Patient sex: M
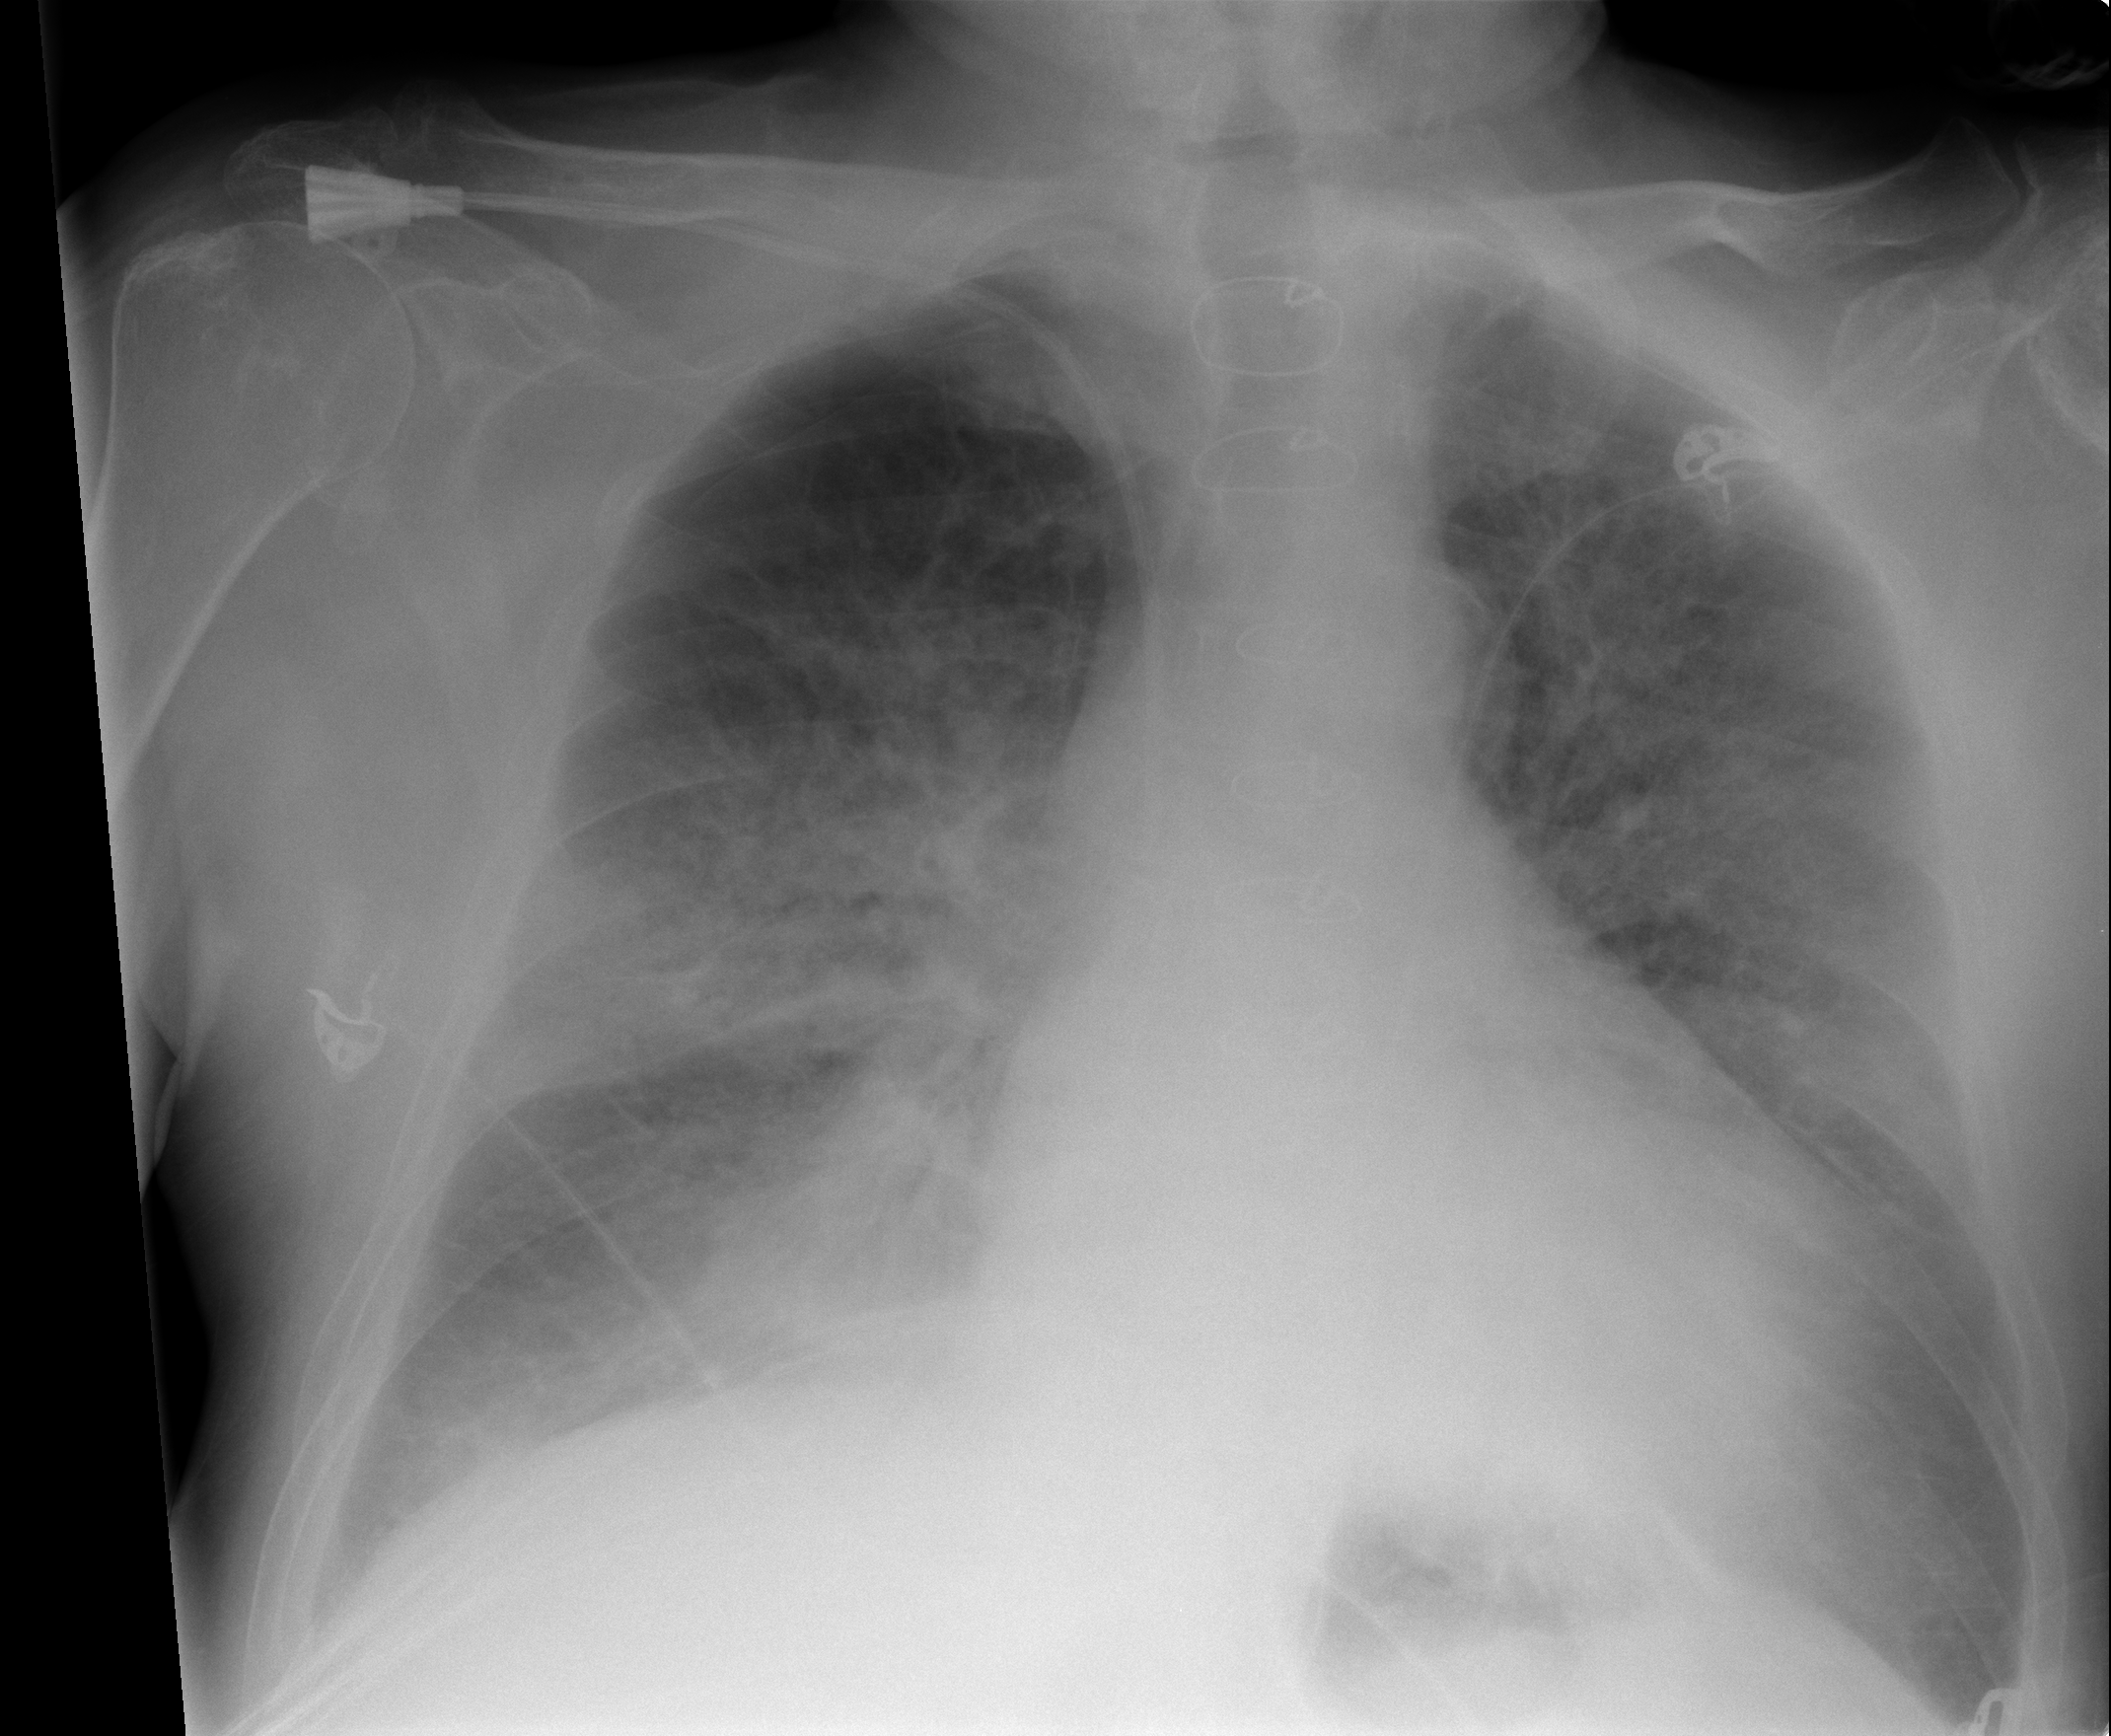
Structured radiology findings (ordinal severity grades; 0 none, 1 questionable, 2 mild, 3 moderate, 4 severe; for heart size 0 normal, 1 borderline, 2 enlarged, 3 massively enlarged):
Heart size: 2
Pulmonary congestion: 3
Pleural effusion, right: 0
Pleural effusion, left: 0
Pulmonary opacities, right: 3
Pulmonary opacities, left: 3
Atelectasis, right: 3
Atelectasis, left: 2